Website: walmart
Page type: billing-address
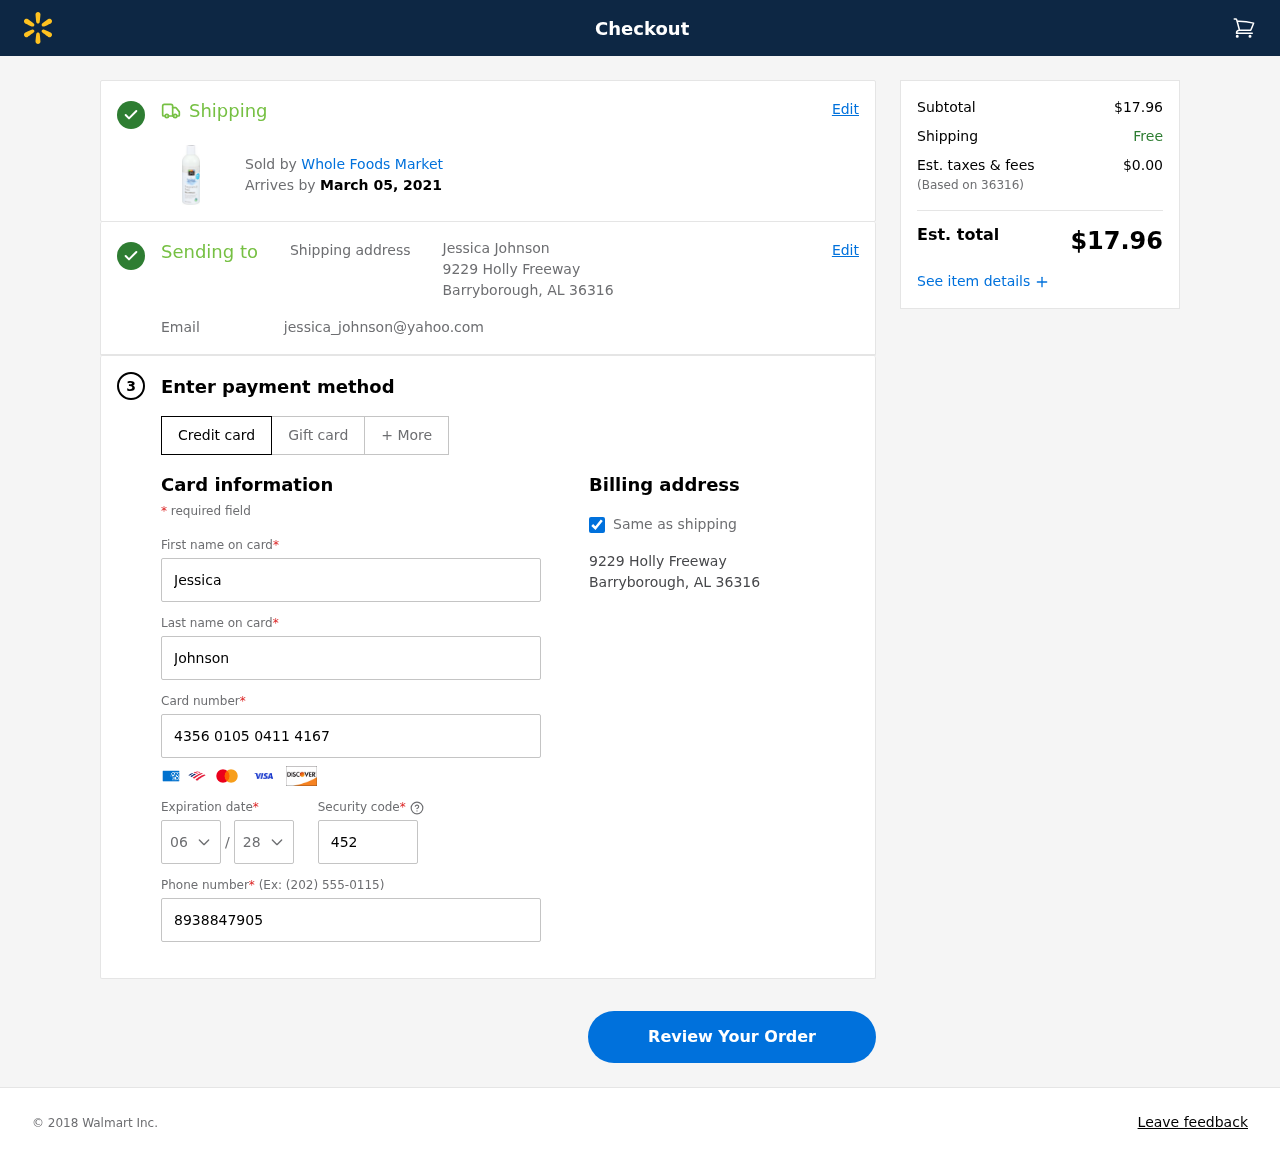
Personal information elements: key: PII_CARD_CVV
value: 452
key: PII_CARD_EXPIRY_MONTH
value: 06
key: PII_CARD_EXPIRY_YEAR
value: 28
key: PII_CARD_NUMBER
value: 4356 0105 0411 4167
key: PII_CITY_STATE_ZIP
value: Barryborough, AL 36316
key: PII_EMAIL
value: jessica_johnson@yahoo.com
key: PII_FIRSTNAME
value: Jessica
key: PII_FULLNAME
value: Jessica Johnson
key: PII_LASTNAME
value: Johnson
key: PII_PHONE
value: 8938847905
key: PII_POSTCODE
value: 36316
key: PII_STREET
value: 9229 Holly Freeway
Product elements: key: PRODUCT1_BRAND
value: Whole Foods Market
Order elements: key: ORDER_DELIVERY_DATE
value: March 05, 2021
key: ORDER_SUBTOTAL
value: $17.96
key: ORDER_TAX
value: $0.00
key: ORDER_TOTAL
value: $17.96